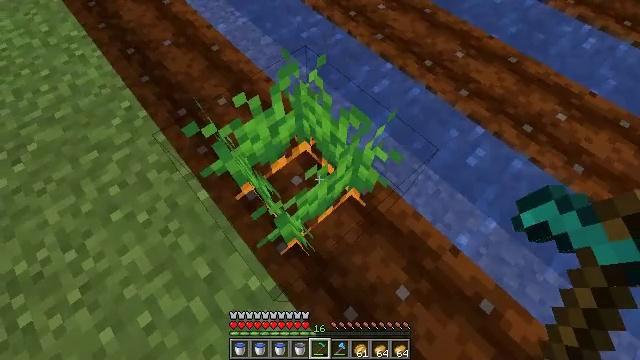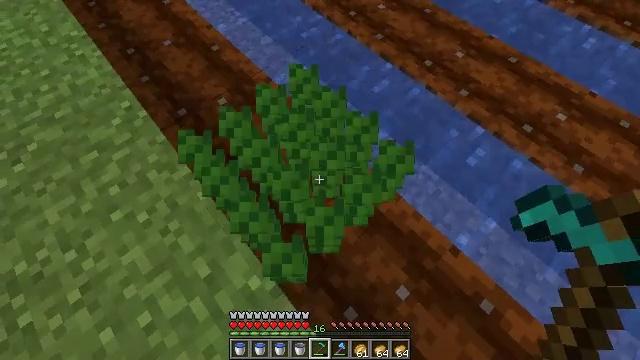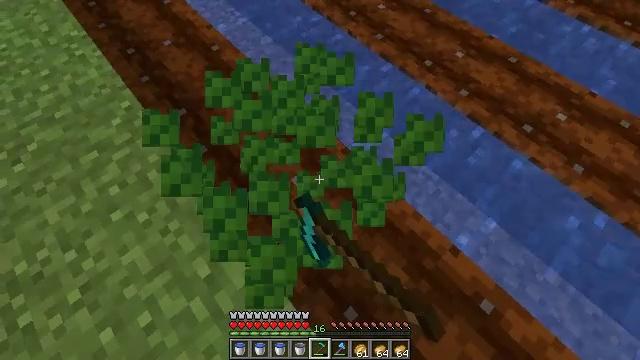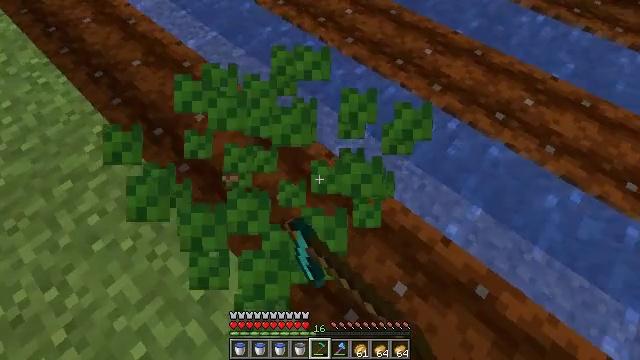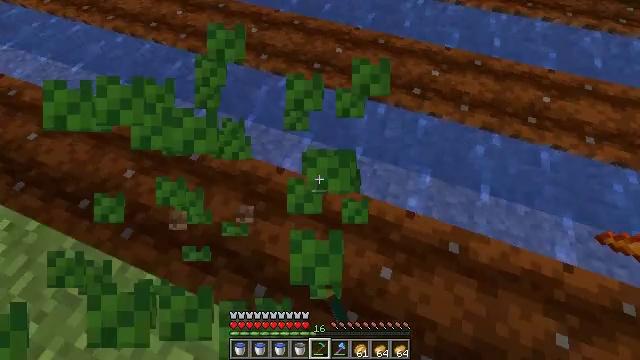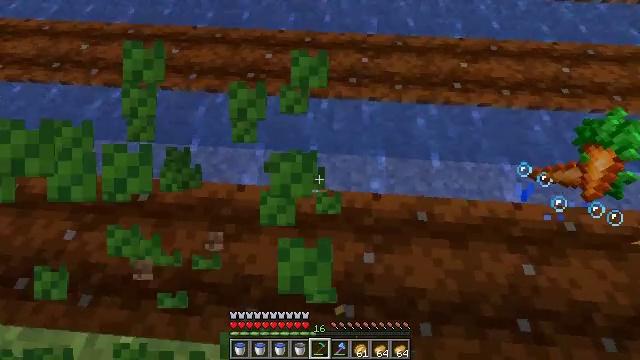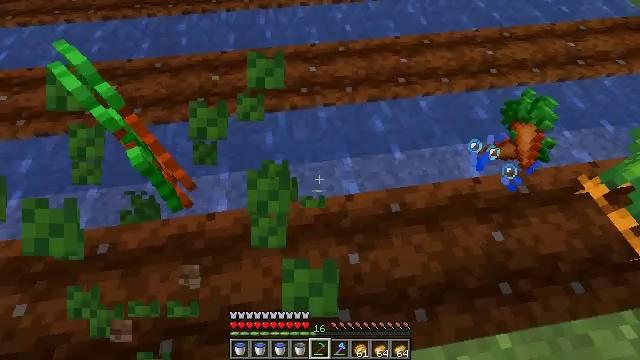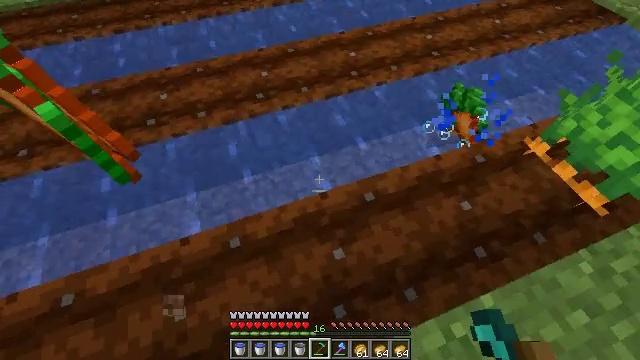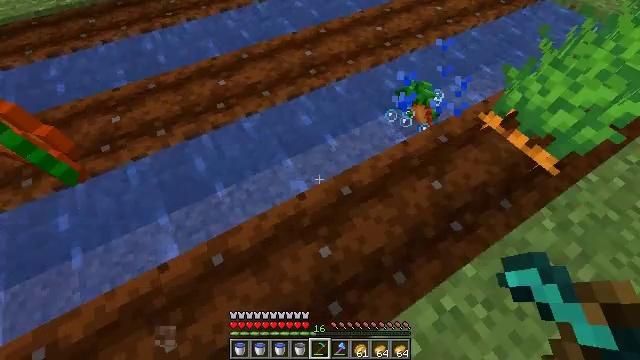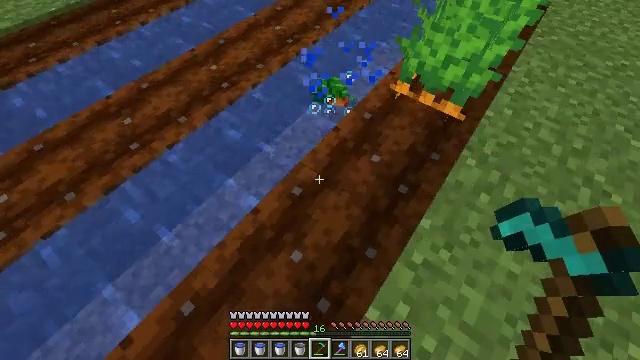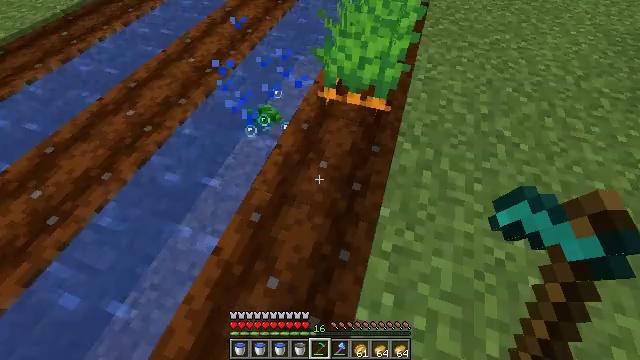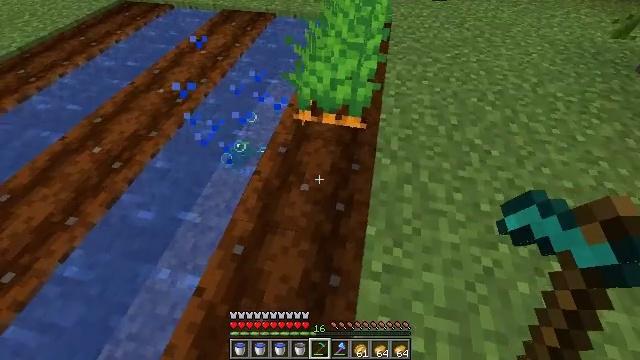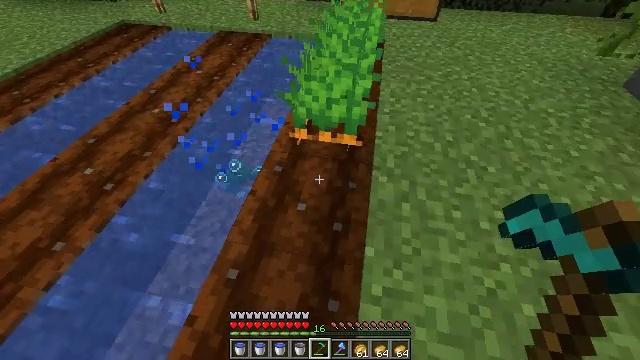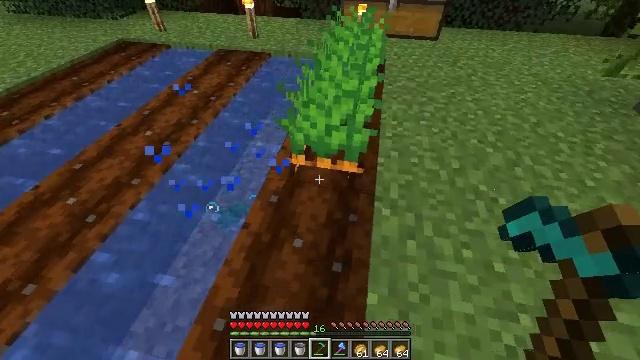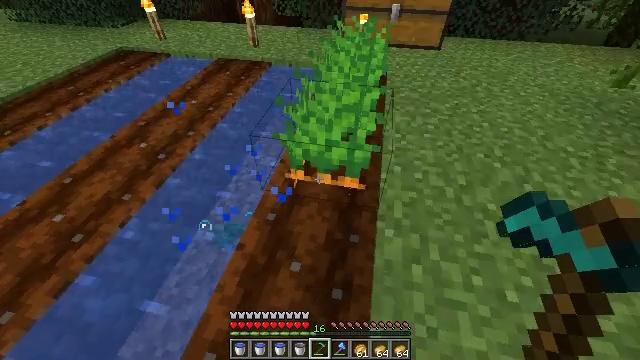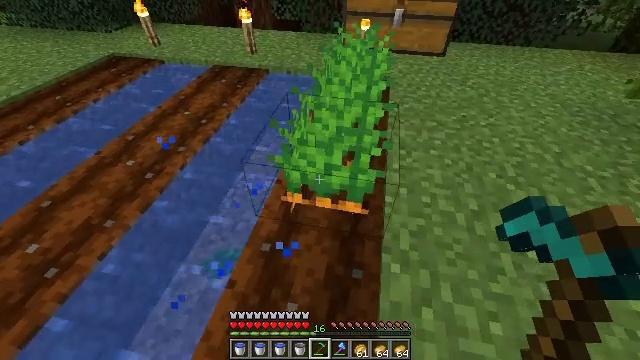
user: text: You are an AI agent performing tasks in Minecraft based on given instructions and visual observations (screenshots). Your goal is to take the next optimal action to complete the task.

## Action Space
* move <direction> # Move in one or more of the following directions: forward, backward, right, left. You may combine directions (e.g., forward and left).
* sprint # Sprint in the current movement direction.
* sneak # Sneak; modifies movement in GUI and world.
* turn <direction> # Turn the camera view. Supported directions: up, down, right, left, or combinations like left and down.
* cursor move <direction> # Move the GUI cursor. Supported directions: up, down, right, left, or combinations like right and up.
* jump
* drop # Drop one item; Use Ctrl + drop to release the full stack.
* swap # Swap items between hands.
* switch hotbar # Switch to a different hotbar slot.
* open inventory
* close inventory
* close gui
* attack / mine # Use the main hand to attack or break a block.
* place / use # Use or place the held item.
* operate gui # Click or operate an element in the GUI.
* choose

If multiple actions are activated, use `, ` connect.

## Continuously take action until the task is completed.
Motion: motion action
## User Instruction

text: Retrieve carrots by attacking the plant.
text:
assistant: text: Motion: attack / mine
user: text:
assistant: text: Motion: attack / mine
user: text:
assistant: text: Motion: turn right and up, attack / mine
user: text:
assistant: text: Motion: turn right and up
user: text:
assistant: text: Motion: turn right
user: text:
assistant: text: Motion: turn right and up
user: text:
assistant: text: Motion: turn right
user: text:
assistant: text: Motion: turn right
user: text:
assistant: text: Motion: turn right
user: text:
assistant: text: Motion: turn right and up
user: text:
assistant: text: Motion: move forward, turn right and up
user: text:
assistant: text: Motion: move forward, turn right and up
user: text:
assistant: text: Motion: move forward, turn up
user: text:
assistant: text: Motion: move forward, turn up
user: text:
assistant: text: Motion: move forward
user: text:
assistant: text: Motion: attack / mine
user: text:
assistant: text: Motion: attack / mine
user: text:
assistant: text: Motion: attack / mine
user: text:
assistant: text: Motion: move forward, turn right, attack / mine
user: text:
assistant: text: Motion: move forward, turn right and up
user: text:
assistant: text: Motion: move forward, attack / mine
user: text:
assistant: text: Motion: move forward, attack / mine
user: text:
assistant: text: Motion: move forward, attack / mine
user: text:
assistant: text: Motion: move forward, turn right and up, attack / mine
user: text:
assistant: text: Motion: move forward
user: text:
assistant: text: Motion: move forward
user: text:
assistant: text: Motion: attack / mine
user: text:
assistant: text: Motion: attack / mine
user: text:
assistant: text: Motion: no_op
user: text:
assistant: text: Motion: no_op